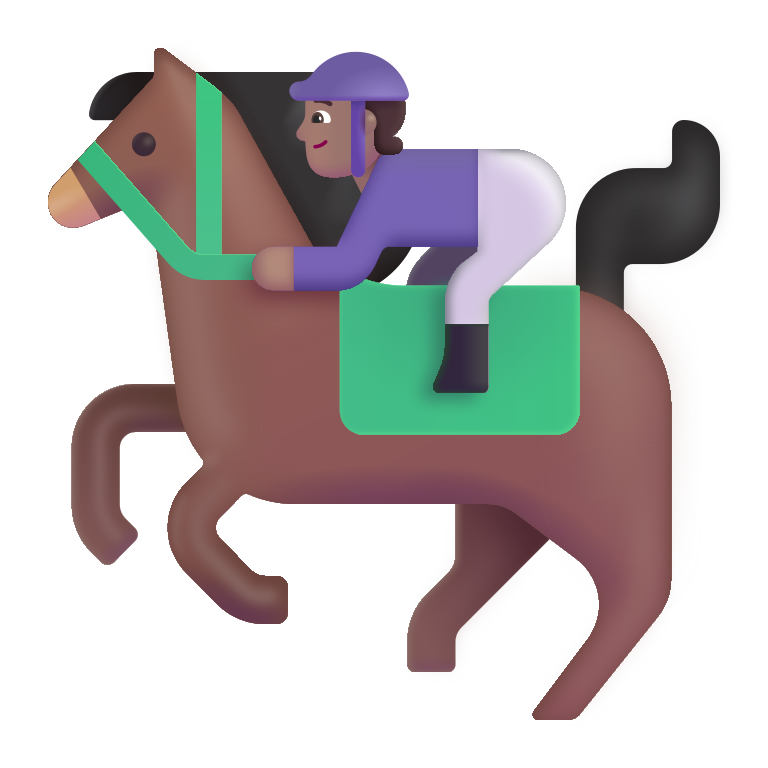
horse racing color